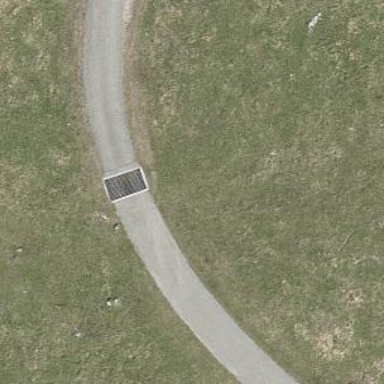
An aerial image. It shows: Cattle grid barrier.